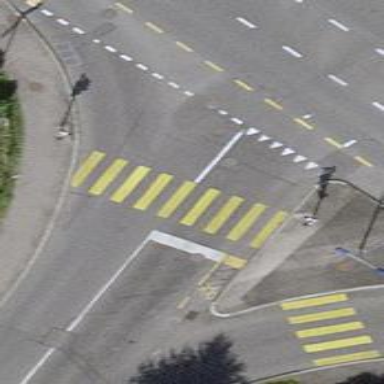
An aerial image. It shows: Road crossing with traffic signals.